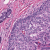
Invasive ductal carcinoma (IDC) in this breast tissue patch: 1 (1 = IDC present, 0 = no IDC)